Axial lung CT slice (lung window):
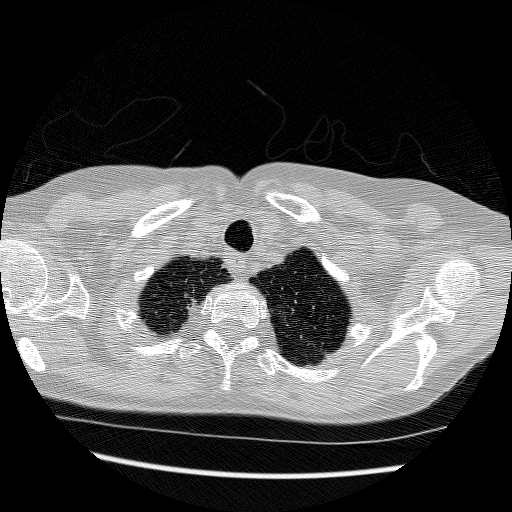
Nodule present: no